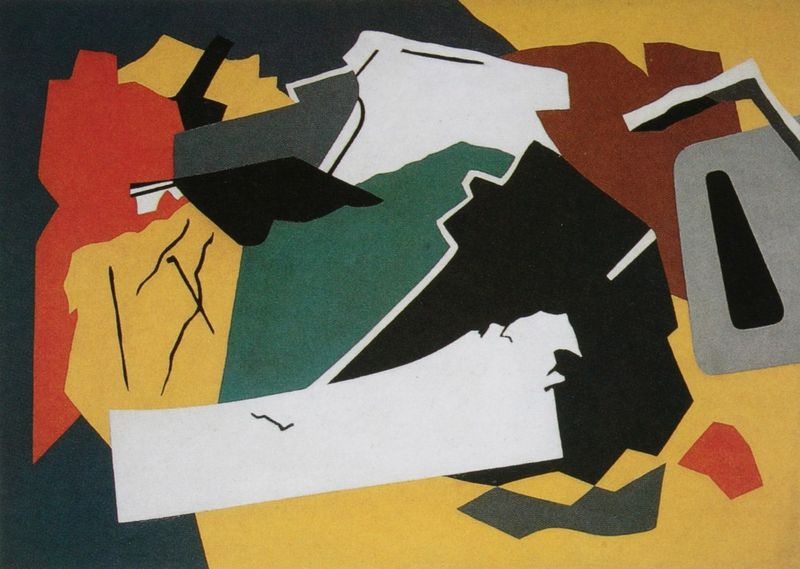
Titel: Bikini, Tour of Inspection
Künstler: Ralston Crawford
Institution: (Privatsammlung)
Schlagwörter: dunkel, weiß, gelb, grün, braun, bunt, grau, hell, hintergrund, nase, profil, schwarz, vordergrund, rot, flächig, gesicht, kinn, abstrakt, fläche, flächen, linien, figuren, trümmer, streifen, striche, strich, ecken, kaputt, hellgrau, teile, unrat, absturz, kritzel